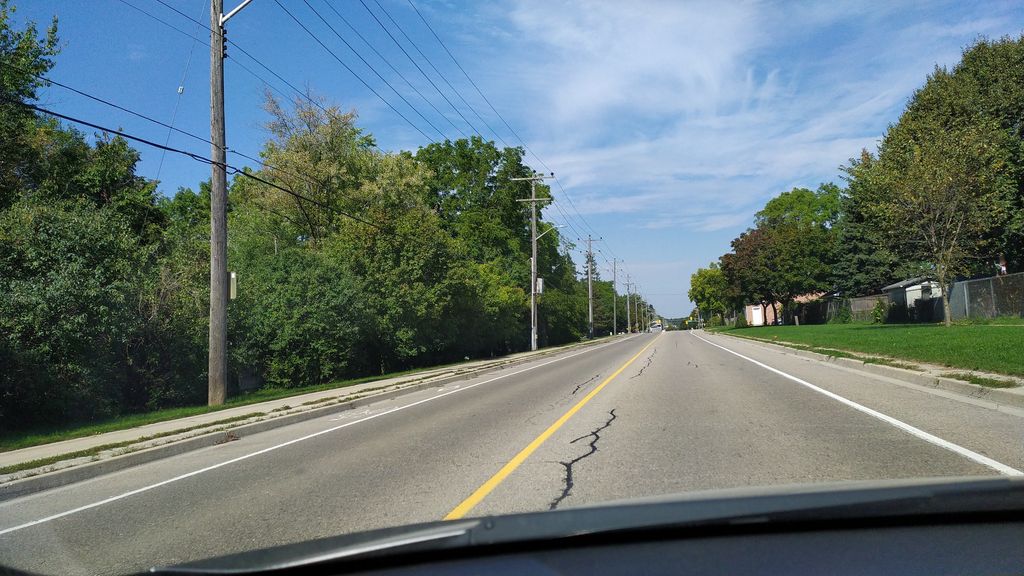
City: kitchener-waterloo